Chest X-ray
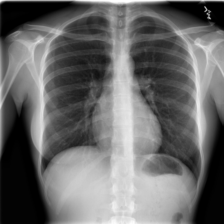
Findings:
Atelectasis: negative
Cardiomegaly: negative
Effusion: negative
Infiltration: negative
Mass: negative
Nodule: negative
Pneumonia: negative
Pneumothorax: negative
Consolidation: negative
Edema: negative
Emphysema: negative
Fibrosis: negative
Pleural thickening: negative
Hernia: negative